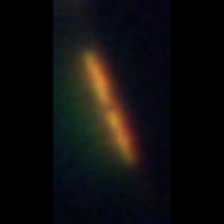
Taxon: Pennate
Group: Diatoms